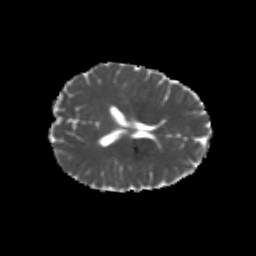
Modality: MD
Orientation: axial
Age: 22
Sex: female
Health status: healthy
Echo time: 0.074 s